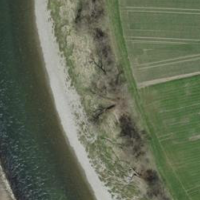
EUNIS habitat code: 15
Species observed at this site:
Prunus padus